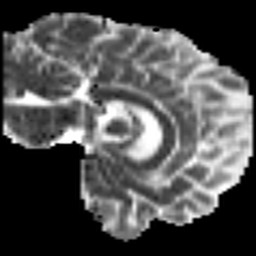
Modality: MD
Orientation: sagittal
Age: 23
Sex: male
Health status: ill
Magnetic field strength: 3 T
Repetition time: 9 s
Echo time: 0.093 s